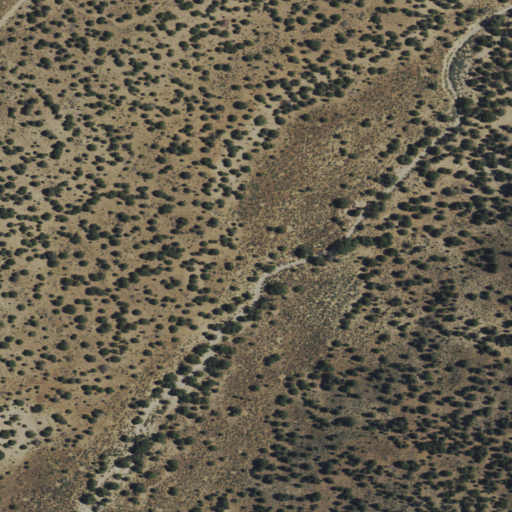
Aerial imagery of valley in Nevada named Deer Lodge Canyon containing shrub and evergreen forest